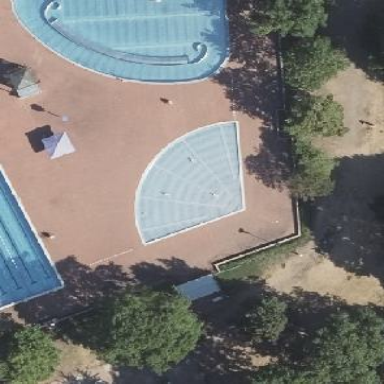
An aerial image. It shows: Paddling pool in leisure land.